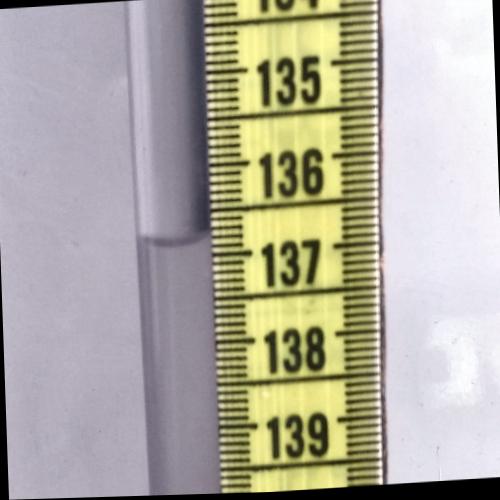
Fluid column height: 136.8 cm